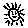
Label: sun